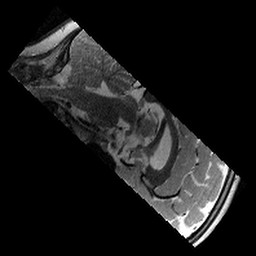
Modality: T2w
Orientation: sagittal
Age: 9
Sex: female
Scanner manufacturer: siemens
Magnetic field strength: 3 T
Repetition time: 9.23 s
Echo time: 0.067 s